Interaction volume radius: 5 \u00c5
Interaction volume height: 10 \u00c5
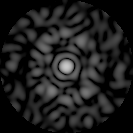
Disorder parameter: 0.8226